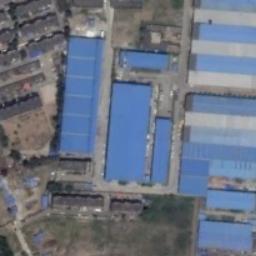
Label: industrial_area